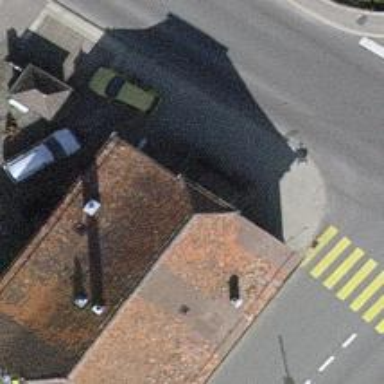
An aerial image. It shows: Restaurant.